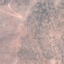
Land use / land cover: HerbaceousVegetation